Question: I am trying to create a new provisioning profile to test Push notification. I crated a new APP ID without wildcard. After creating the APP ID I am trying to configure it for push notification. Unfortunately configure button/link is missing in the Action column. It is showing as enabled for the Game center and In App purchase but for Push notification service its showing as configurable with a yellow indicator. Please check the image attached (In the image I am hiding the APP ID description.).
Any clue what I am missing?
Please help Thanks,
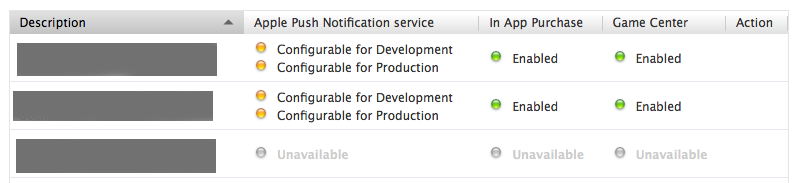
Answer: Finally I figured out that only can do the AppID configuration. I was logged in as .